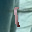
Label: 1